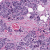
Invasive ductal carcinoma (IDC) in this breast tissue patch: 1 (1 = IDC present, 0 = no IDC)